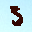
Label: 3